Interaction volume radius: 10 \u00c5
Interaction volume height: 20 \u00c5
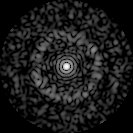
Disorder parameter: 0.8443